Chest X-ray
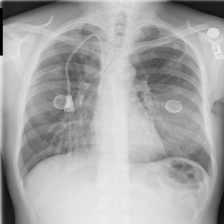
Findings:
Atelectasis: negative
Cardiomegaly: negative
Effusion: negative
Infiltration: negative
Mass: negative
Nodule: positive
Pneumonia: negative
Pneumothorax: negative
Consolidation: negative
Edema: negative
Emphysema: negative
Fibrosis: negative
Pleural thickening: negative
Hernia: negative